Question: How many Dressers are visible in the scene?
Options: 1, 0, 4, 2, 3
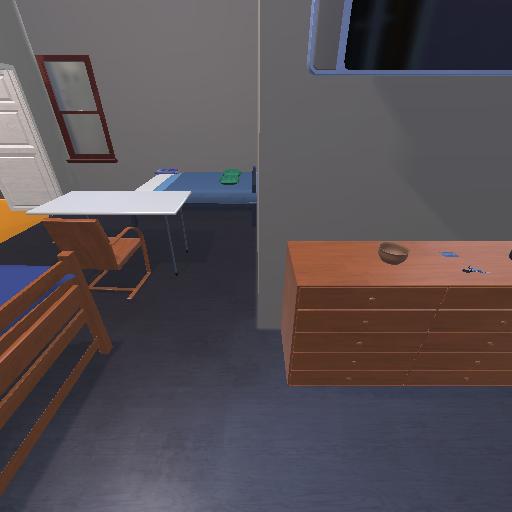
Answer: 1